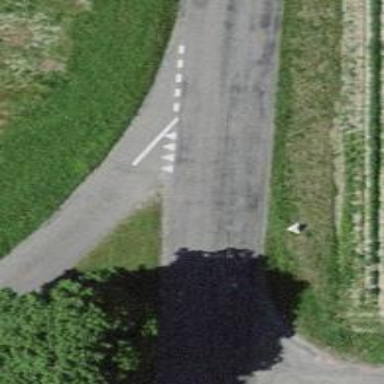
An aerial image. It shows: Road with "give way" sign.